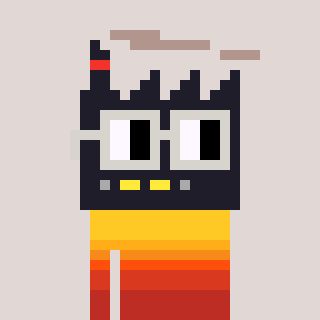
a pixel art character with square light gray glasses, a factory-shaped head and a grayscale-colored body on a warm background